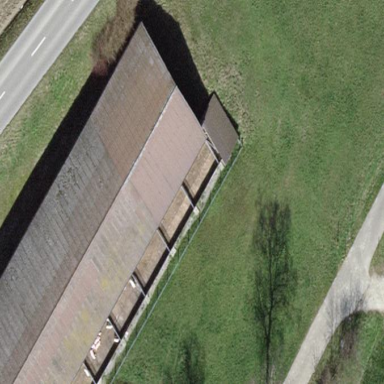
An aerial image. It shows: Sty building.